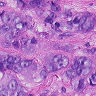
Metastatic tissue present: yes